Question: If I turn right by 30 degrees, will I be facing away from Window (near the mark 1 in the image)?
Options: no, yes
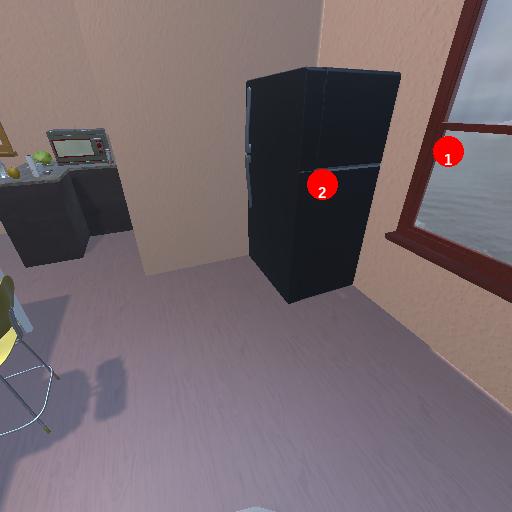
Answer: no